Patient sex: M
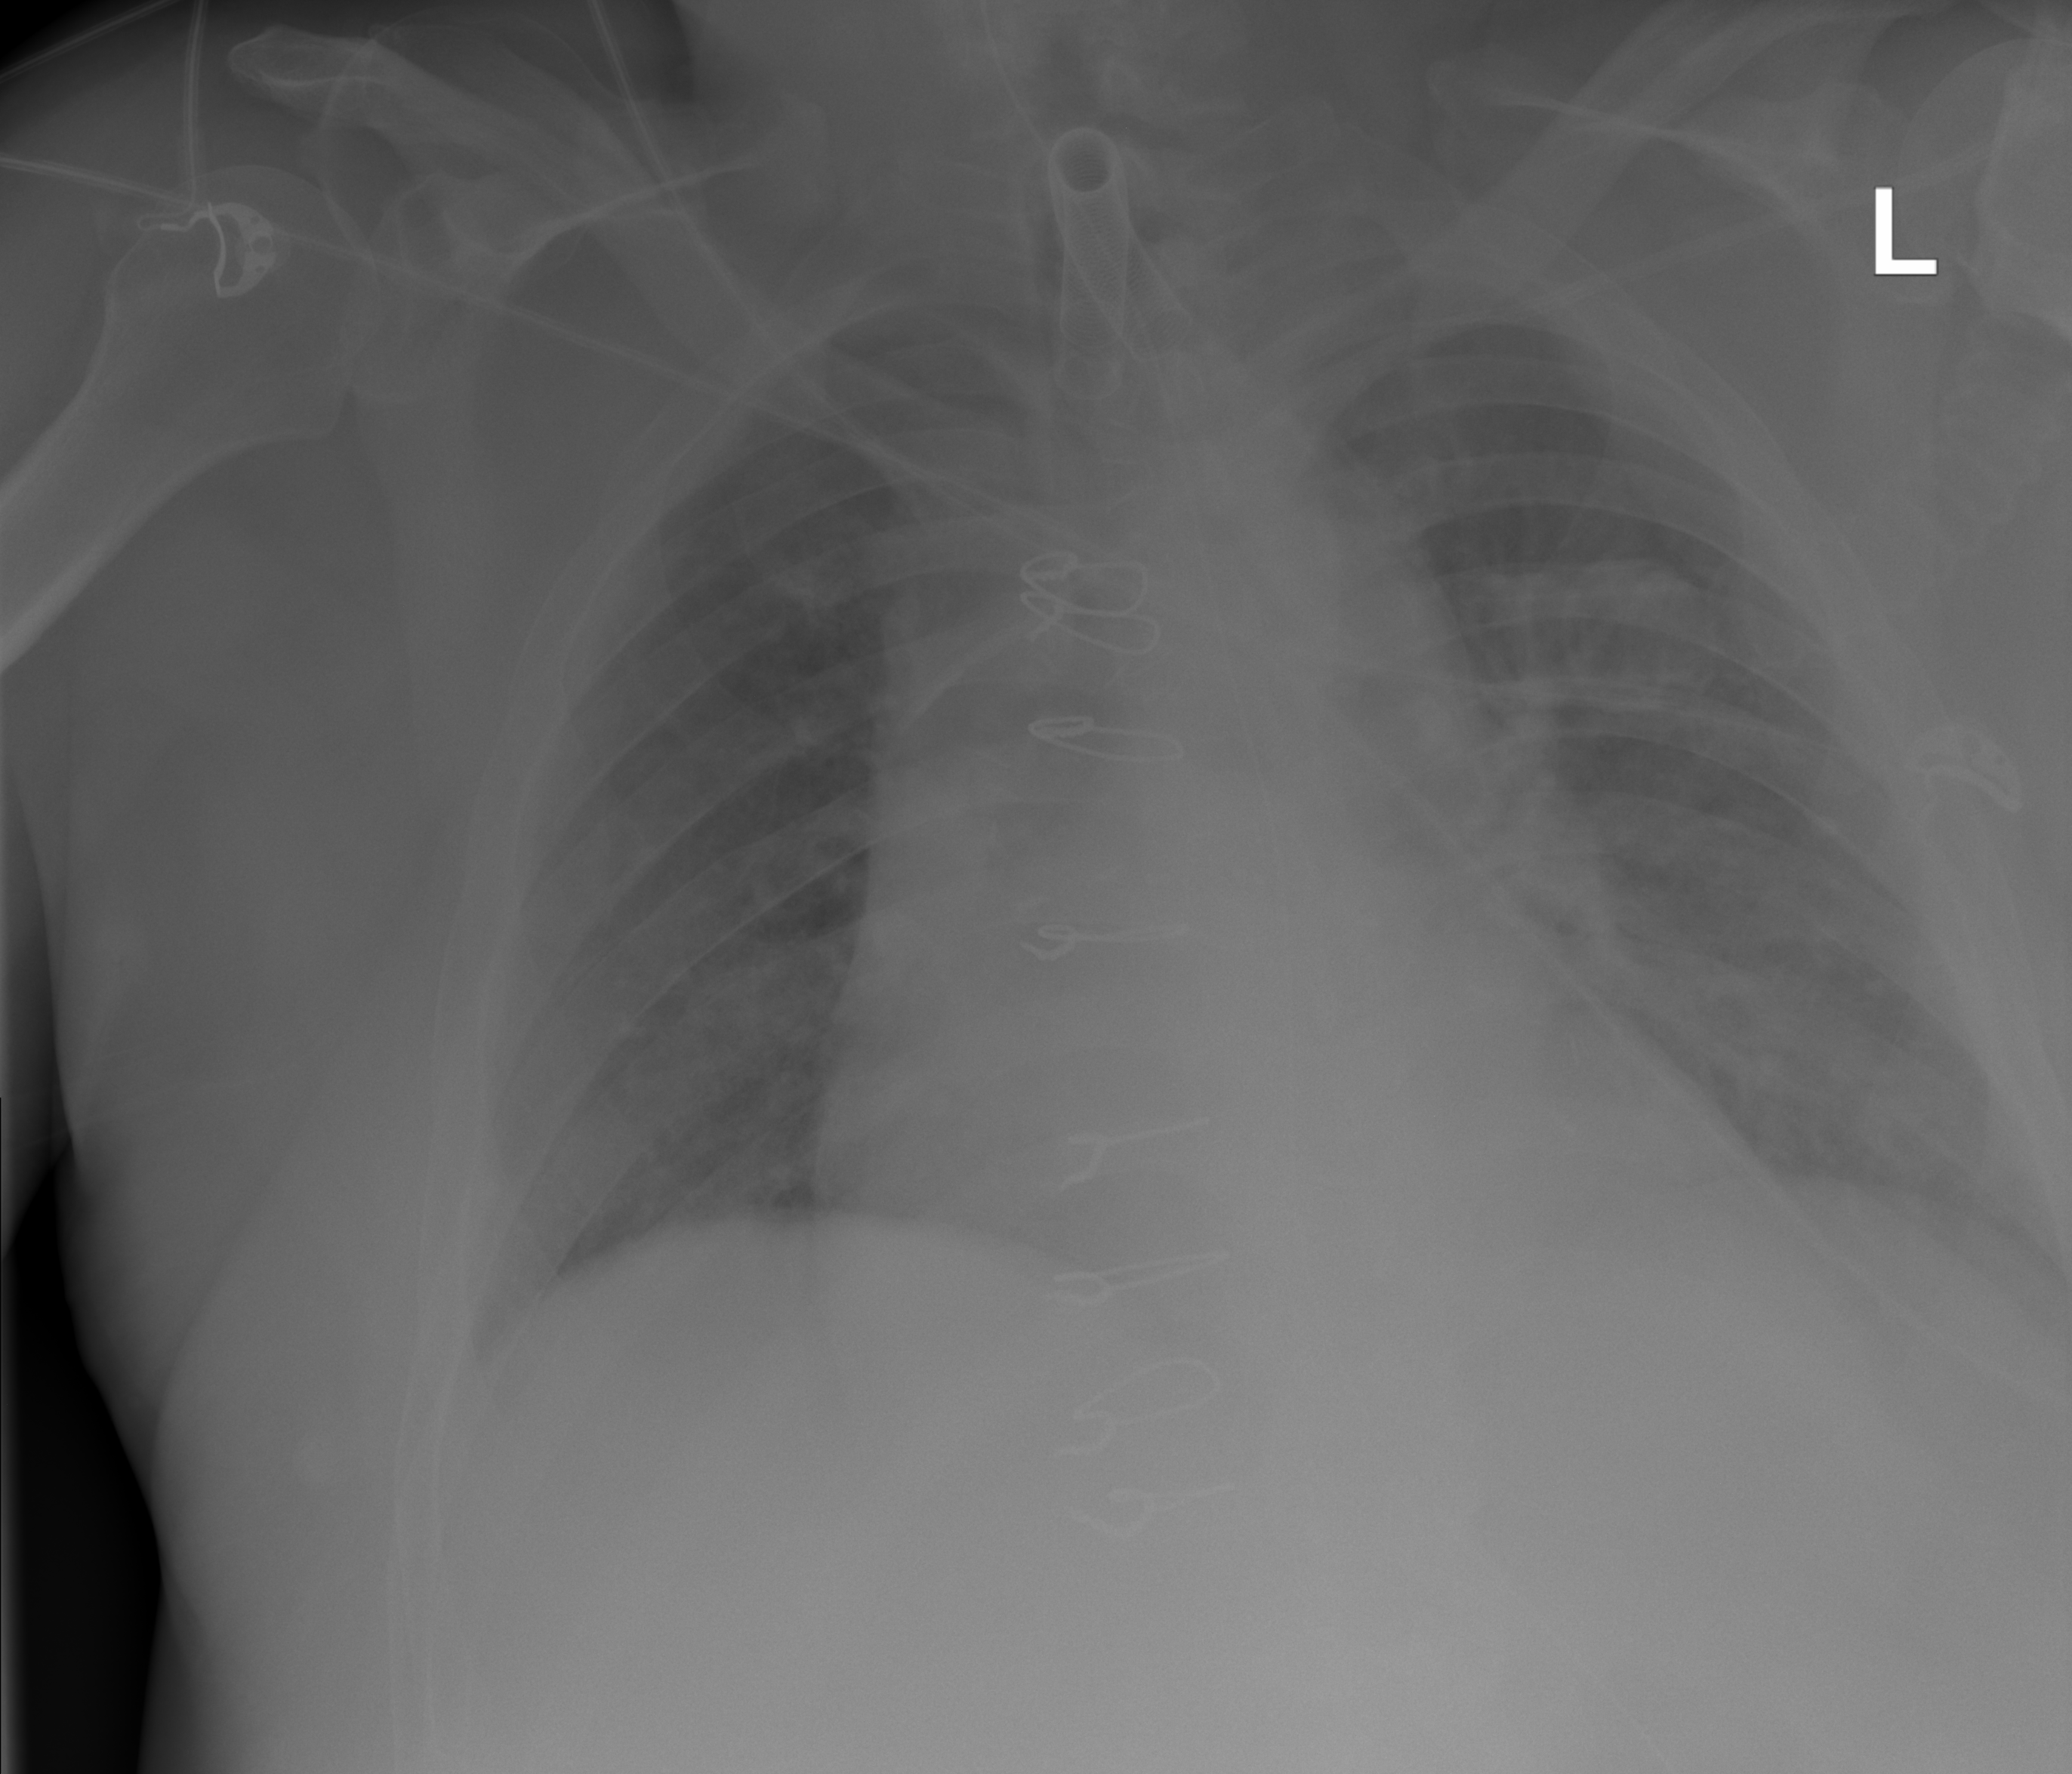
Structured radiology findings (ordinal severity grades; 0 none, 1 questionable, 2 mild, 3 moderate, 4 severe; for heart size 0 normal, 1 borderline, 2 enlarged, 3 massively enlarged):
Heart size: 2
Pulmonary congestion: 2
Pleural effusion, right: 2
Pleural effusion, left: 1
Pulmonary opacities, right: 2
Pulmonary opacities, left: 3
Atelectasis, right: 2
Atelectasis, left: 2